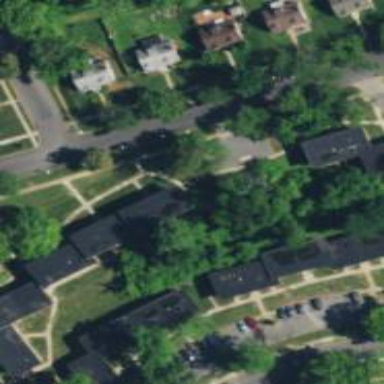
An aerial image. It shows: Neighborhood.